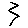
Label: zigzag